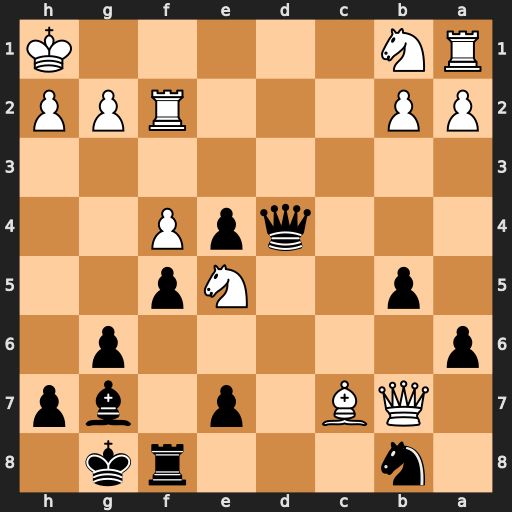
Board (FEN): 1n3rk1/1QB1p1bp/p5p1/1p2Np2/3qpP2/8/PP3RPP/RN5K
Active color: b
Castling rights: -
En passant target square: -
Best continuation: Qd1+ Rf1 Qxf1#